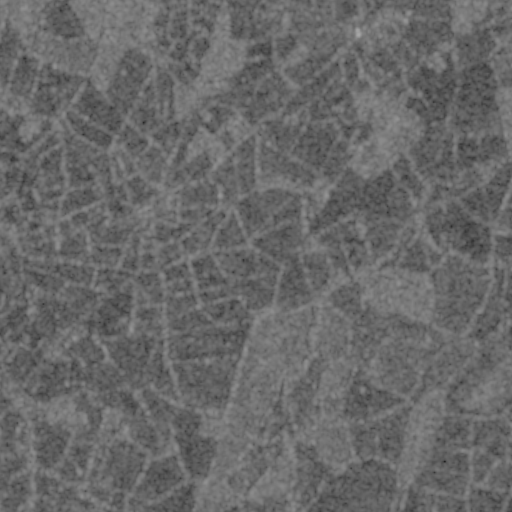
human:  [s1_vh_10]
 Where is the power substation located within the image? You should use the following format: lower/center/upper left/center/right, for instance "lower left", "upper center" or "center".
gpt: The power substation is located in the upper left of the image.
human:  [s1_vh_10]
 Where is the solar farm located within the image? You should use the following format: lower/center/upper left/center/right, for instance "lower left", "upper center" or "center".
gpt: The solar farm is located in the upper left of the image.
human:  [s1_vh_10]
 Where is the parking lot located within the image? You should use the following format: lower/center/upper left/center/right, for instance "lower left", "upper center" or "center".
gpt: There is no parking lot in the image.

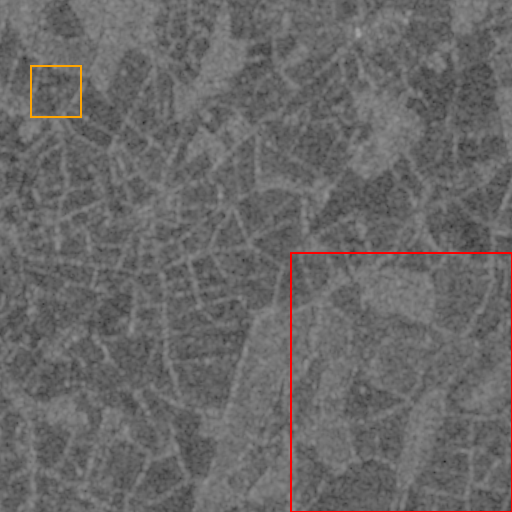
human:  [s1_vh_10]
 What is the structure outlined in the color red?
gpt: The structure outlined in red is a crop field.
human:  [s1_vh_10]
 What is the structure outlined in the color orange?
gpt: The structure outlined in orange is a solar farm.
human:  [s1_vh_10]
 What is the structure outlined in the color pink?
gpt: There is no pink outline.